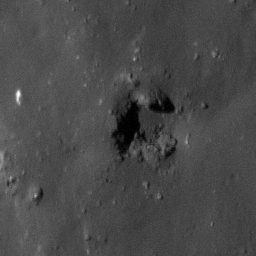
Pit: Tycho 13
Host crater: Tycho
Host type: impact_melt
Lunar coordinates: latitude -43.14, longitude 348.269